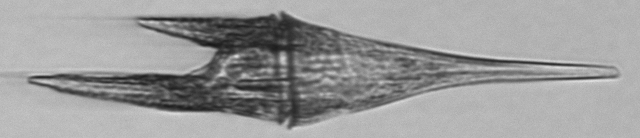
Label: Tripos_furca